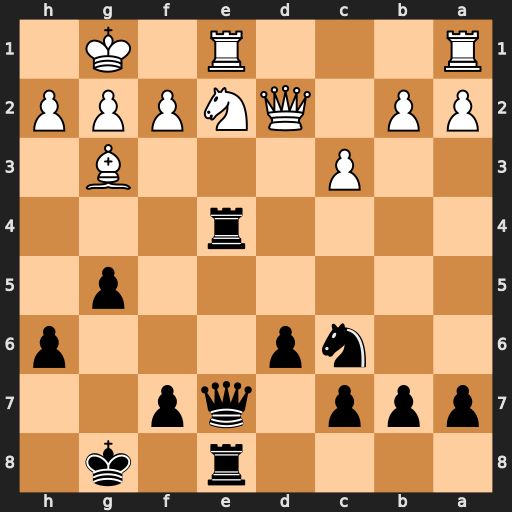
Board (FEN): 4r1k1/ppp1qp2/2np3p/6p1/4r3/2P3B1/PP1QNPPP/R3R1K1
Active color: b
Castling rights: -
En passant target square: -
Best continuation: Rxe2 Qxe2 Qxe2